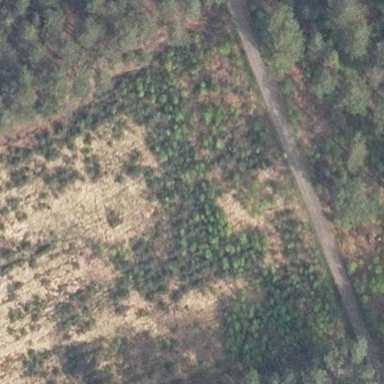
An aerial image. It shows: Patch of scrub vegetation.